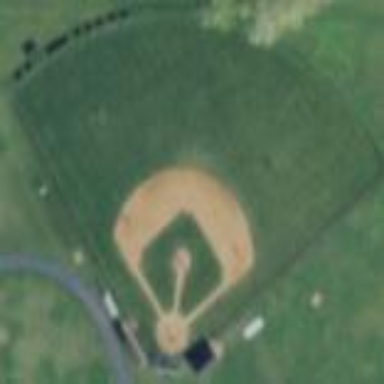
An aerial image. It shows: Baseball pitch for leisure and sports activities.